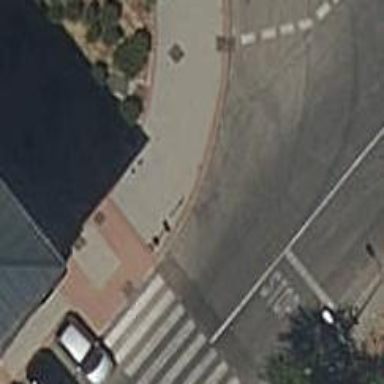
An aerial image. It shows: Paved sidewalk.